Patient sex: M
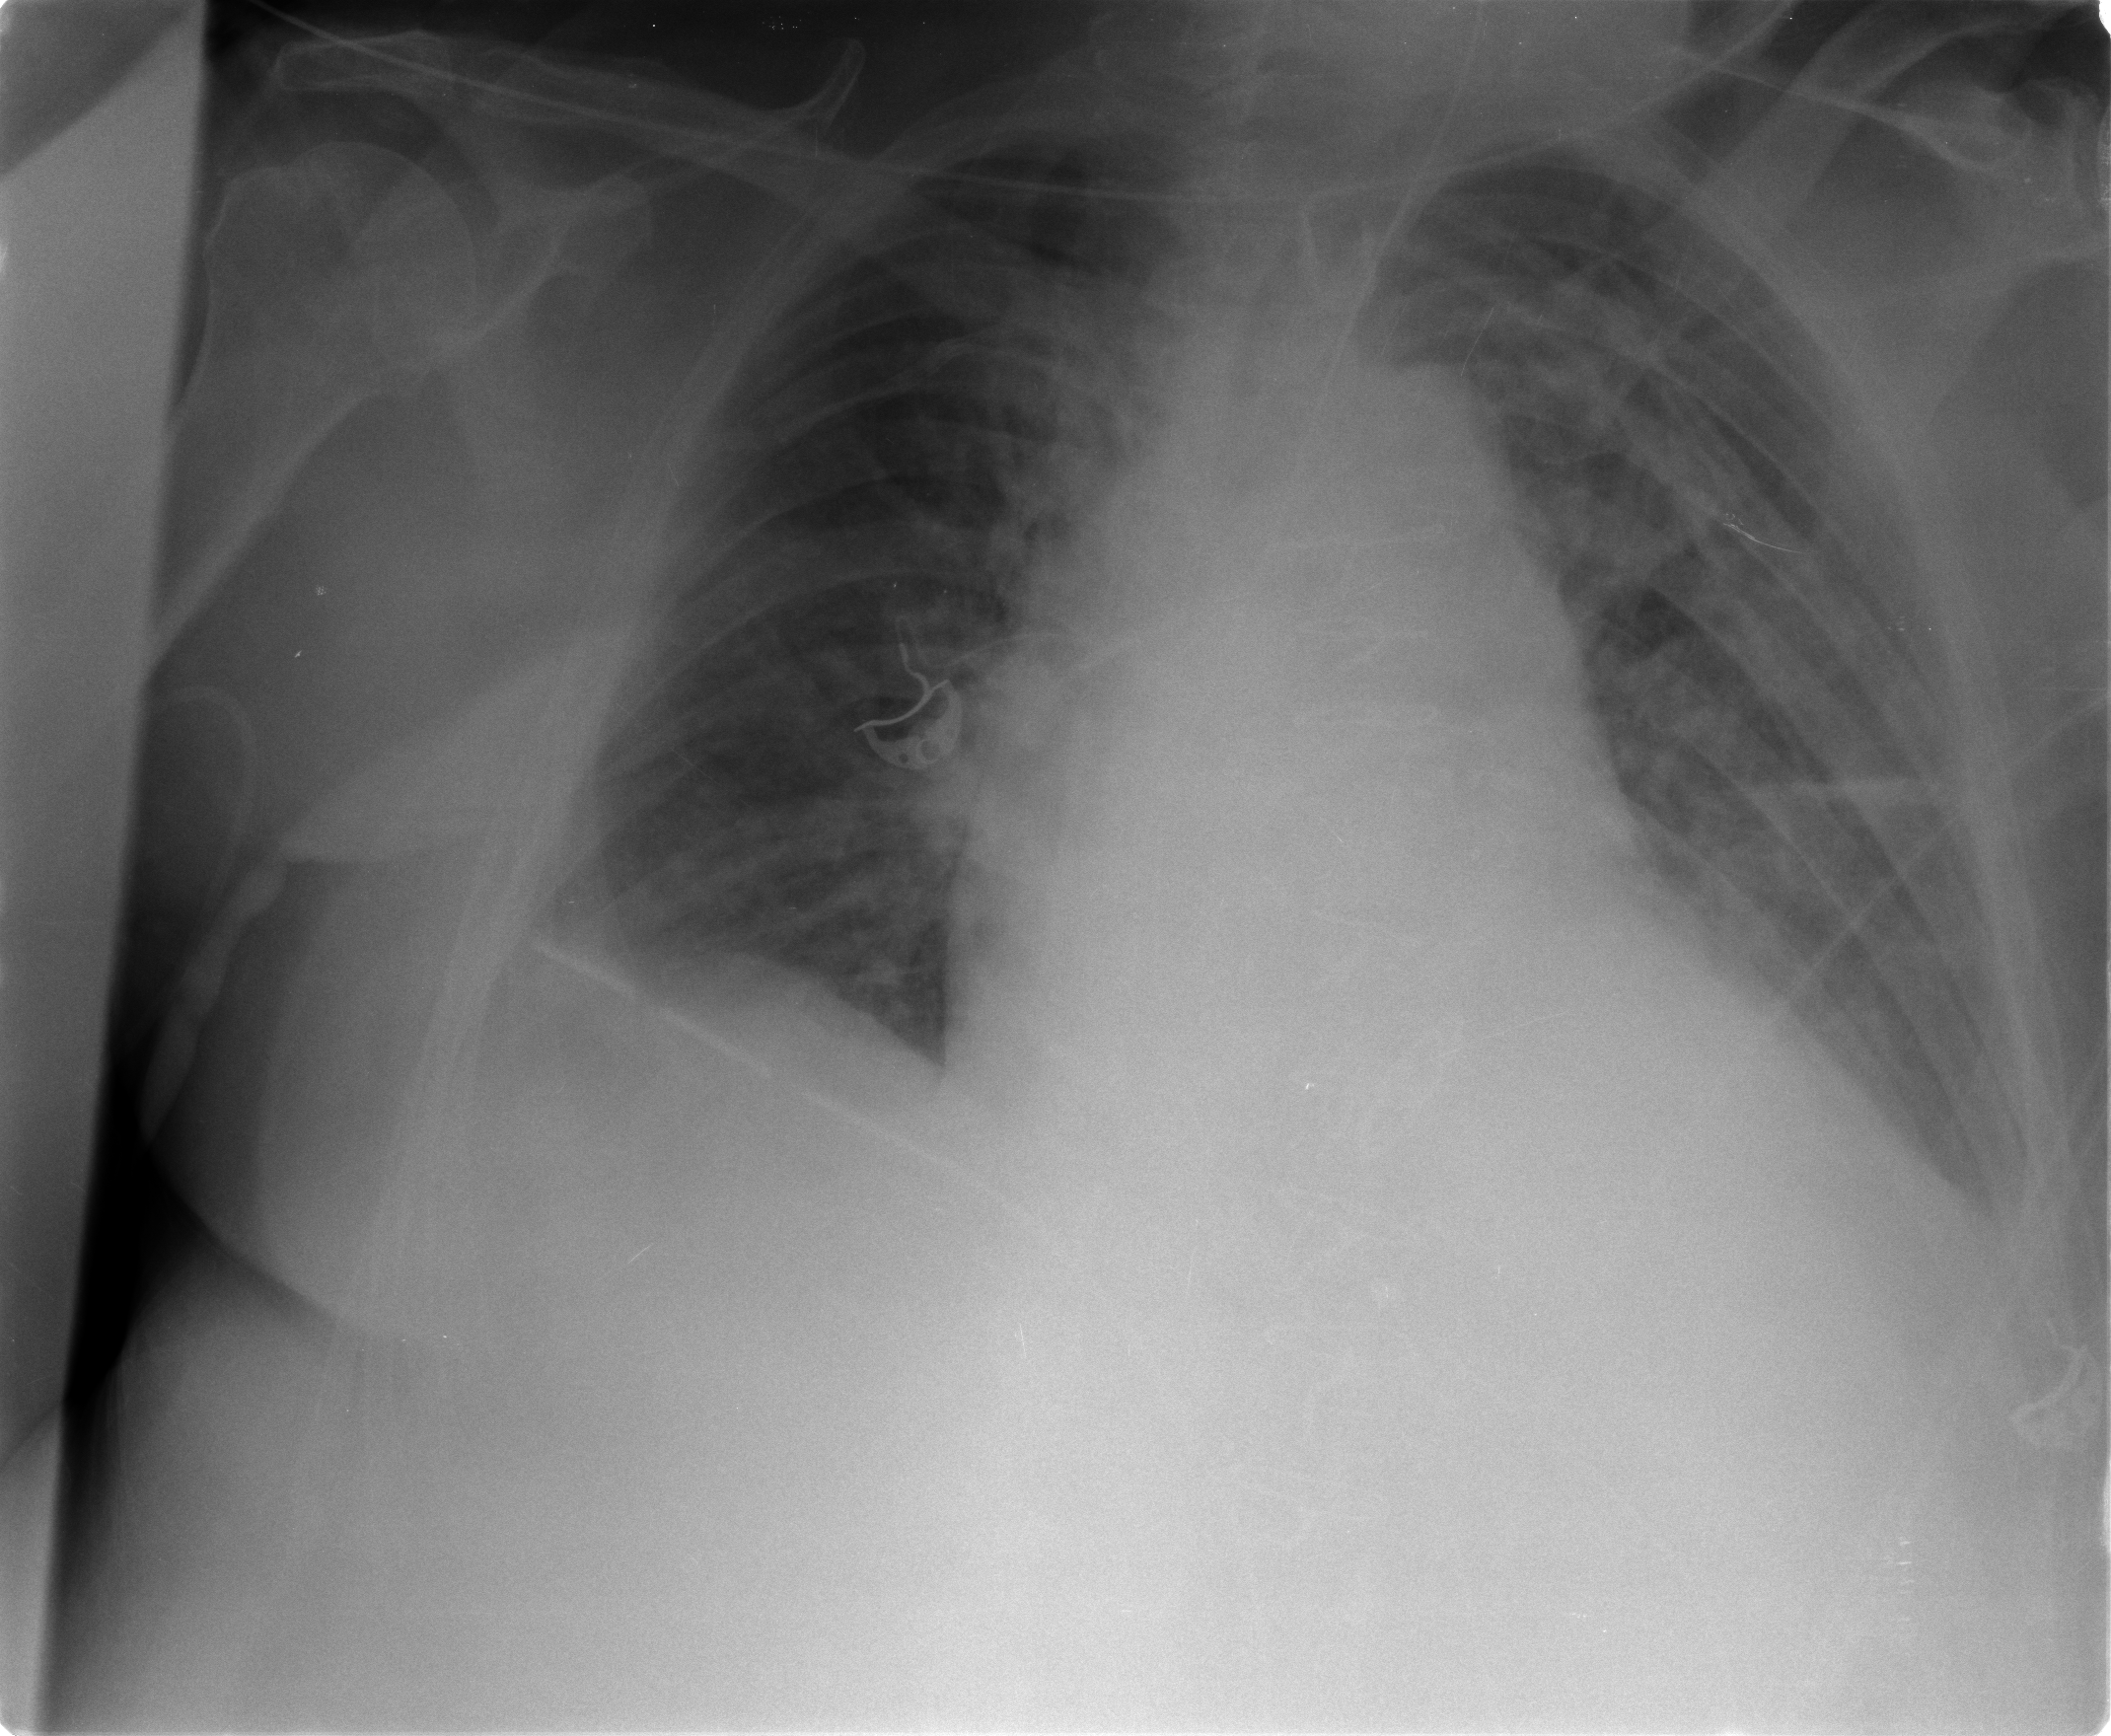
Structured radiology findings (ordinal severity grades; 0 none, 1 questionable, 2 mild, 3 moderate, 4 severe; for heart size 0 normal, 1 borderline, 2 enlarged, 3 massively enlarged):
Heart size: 3
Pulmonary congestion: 3
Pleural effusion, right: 2
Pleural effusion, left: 2
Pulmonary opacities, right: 0
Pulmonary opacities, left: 2
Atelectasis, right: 2
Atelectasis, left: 2